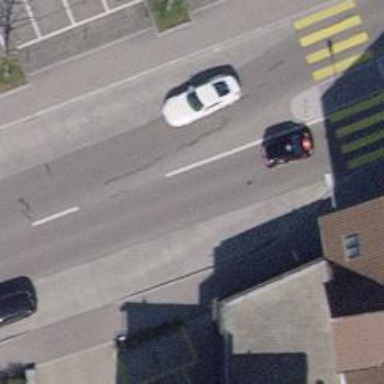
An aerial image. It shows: Bus stop with stop position for public transport.